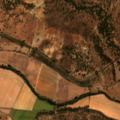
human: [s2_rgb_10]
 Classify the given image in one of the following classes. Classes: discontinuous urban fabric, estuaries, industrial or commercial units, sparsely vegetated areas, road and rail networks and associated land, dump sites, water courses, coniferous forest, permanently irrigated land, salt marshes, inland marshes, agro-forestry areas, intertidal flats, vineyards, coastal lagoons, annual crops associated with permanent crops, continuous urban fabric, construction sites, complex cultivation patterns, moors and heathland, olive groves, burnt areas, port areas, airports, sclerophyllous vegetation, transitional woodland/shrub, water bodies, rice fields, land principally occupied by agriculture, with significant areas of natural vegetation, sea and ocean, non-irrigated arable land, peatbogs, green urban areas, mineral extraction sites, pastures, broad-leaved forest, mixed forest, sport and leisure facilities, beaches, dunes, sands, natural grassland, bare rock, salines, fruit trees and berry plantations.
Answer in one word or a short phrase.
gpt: non-irrigated arable land, rice fields, agro-forestry areas, broad-leaved forest, transitional woodland/shrub